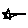
Label: star